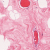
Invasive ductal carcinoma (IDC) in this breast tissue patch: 0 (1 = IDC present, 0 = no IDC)